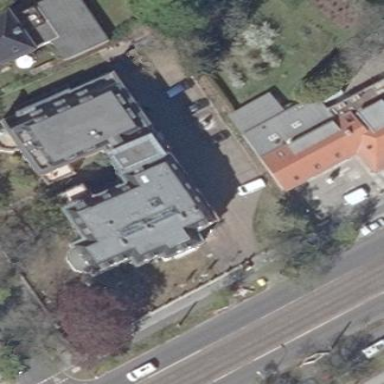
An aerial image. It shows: Office building with distinctive quadruple saltbox roof shape.